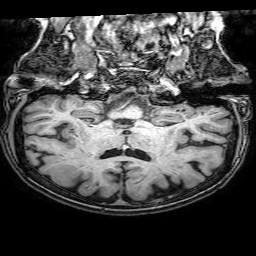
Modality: T1w
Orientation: sagittal
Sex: female
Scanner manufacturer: philips
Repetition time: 0.008075 s
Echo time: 0.00369 s